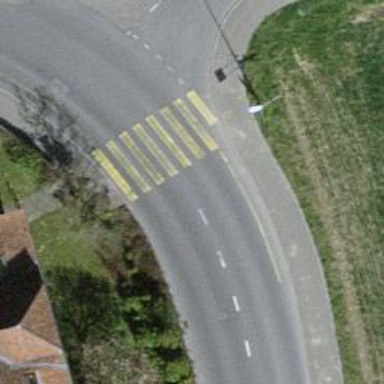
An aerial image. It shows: Tertiary road.